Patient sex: F
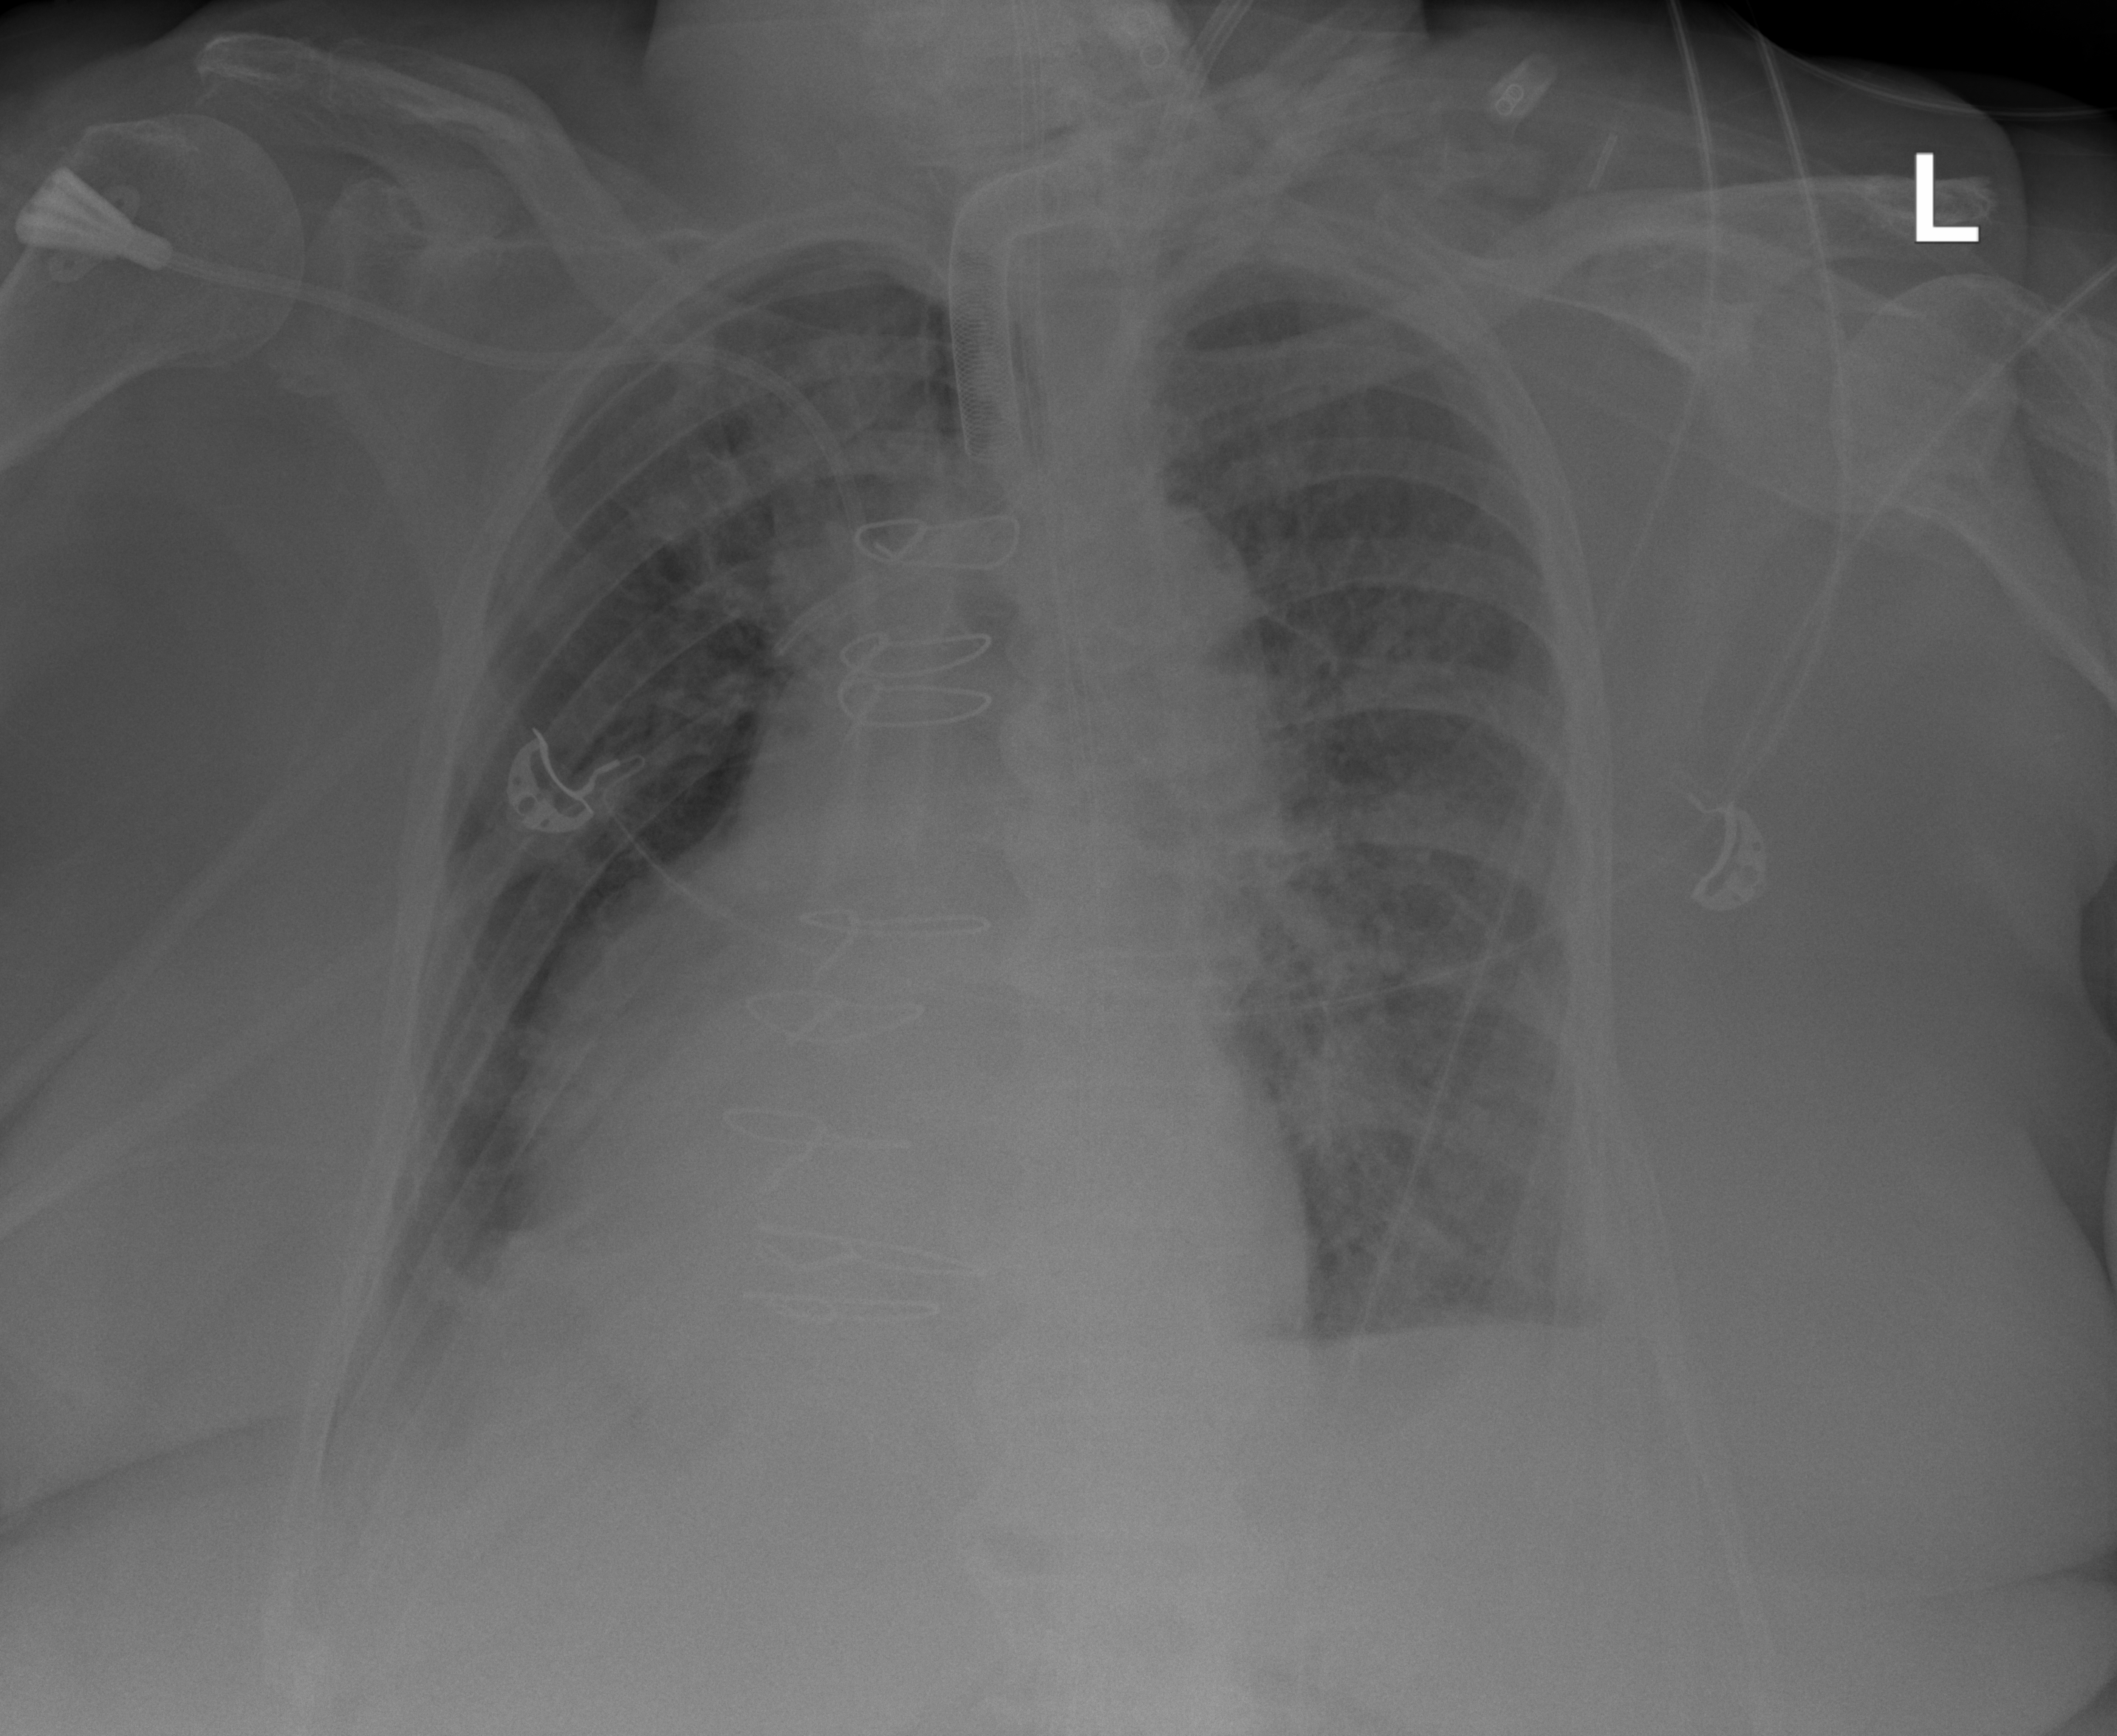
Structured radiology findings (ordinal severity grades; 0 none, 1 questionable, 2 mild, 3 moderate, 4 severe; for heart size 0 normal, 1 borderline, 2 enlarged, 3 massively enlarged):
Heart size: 2
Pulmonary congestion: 2
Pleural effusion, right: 2
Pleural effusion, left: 2
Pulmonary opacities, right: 2
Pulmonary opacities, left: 2
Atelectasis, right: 2
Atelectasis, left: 2